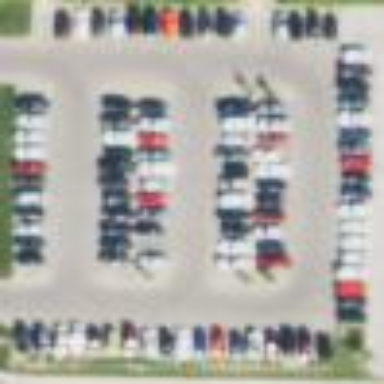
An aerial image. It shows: Parking area with asphalt surface.